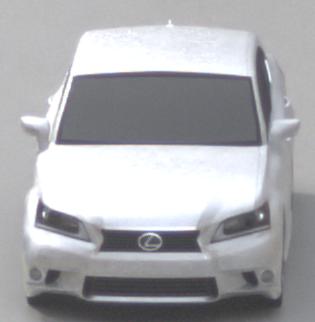
Make: Lexus
Model: GS 250
Detailed model: GS (L10)
Model produced from: 2012/06
Model produced until: 2013/12
Doors: 4
Color: white
Road condition: wet road
Daytime: morning or afternoon
Contrast: low contrast